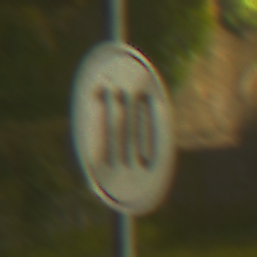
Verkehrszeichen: EndeGeschwindigkeit110
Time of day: Night
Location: Outdoor (Urban)
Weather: PartlyCloudy
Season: NotSpecified
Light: Artificial